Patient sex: F
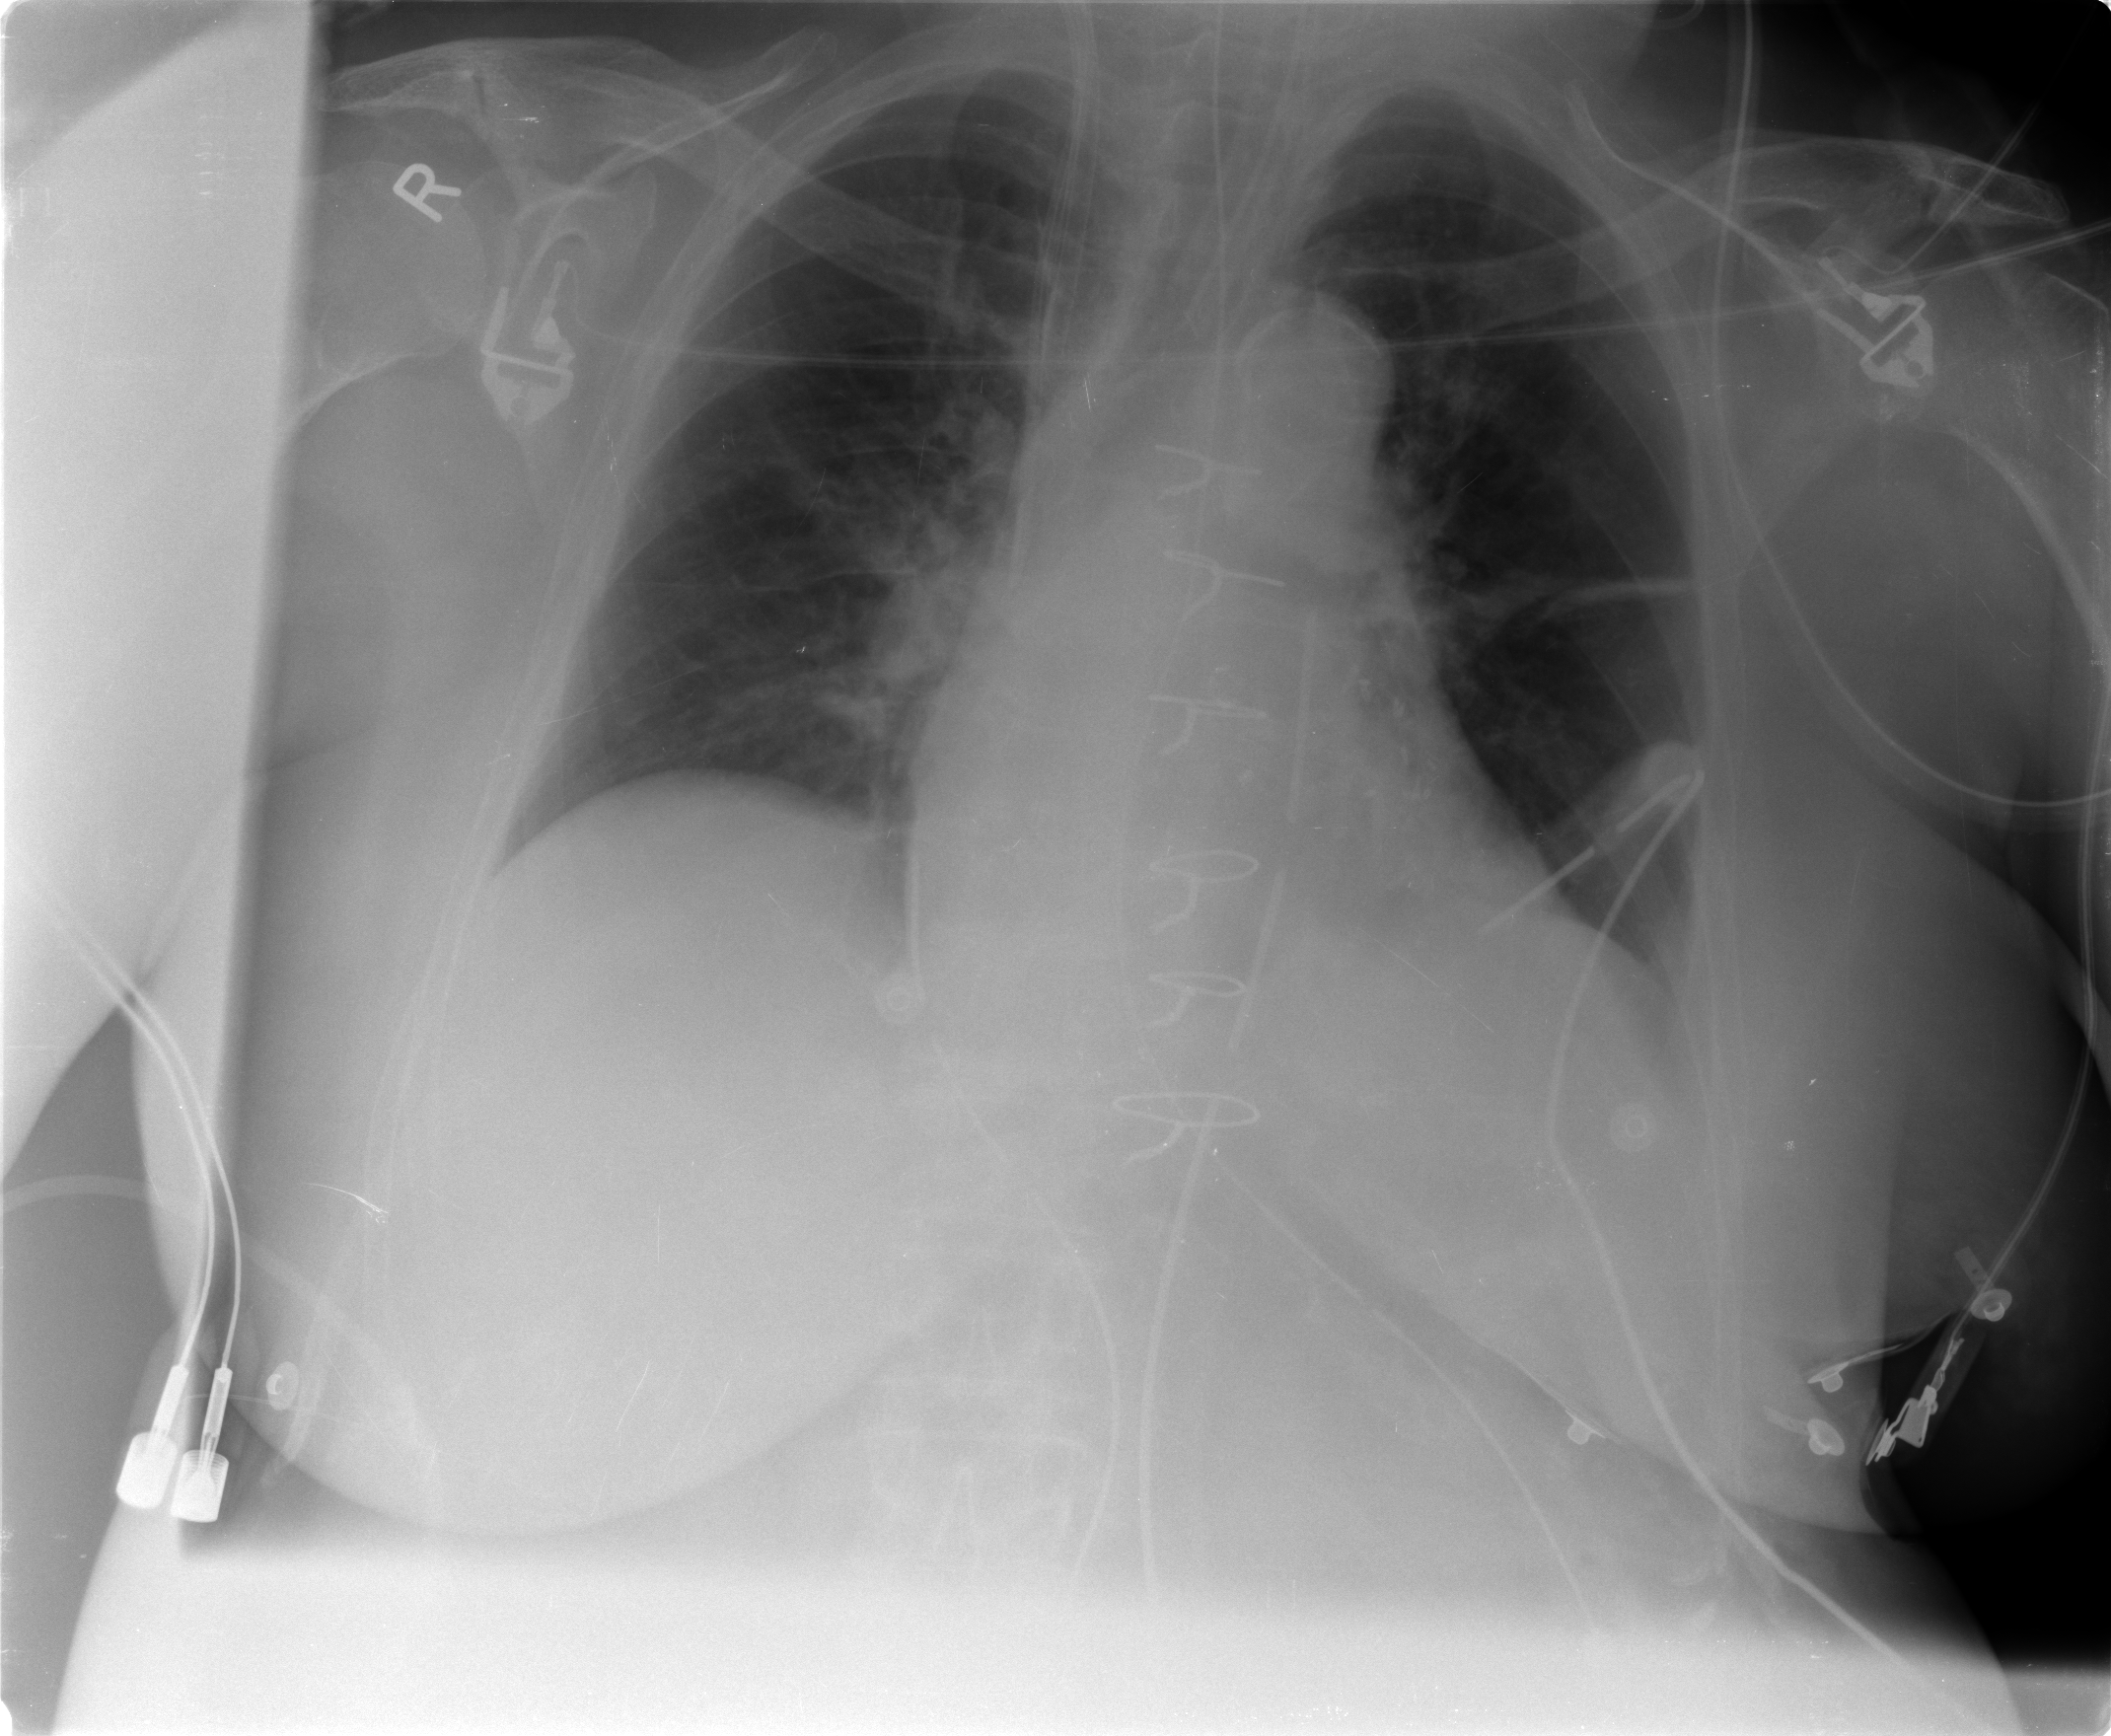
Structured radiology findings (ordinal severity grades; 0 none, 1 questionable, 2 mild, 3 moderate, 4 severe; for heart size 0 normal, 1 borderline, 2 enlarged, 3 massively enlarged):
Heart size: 1
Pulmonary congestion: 1
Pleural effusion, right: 0
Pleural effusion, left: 0
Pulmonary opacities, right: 0
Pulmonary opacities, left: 0
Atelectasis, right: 2
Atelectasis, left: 2